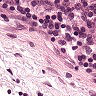
Metastatic tissue present: no